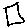
Label: square